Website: apple
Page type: store-pickup
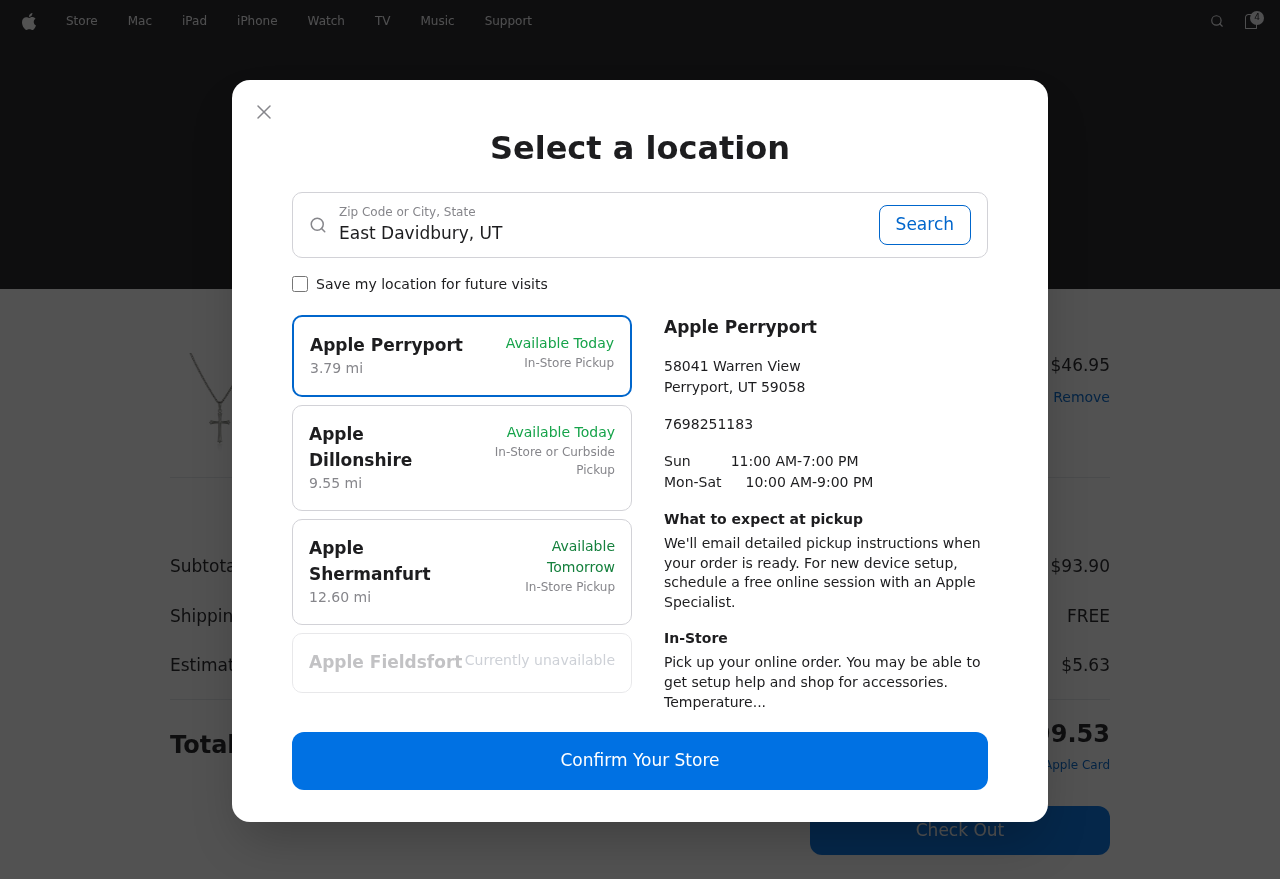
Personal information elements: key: PII_CITY_STATE
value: East Davidbury, UT
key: PII_LOCATION1_CITY
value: Apple Perryport
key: PII_LOCATION1_CITY_STATE_ZIP
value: Perryport, UT 59058
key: PII_LOCATION1_STREET
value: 58041 Warren View
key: PII_LOCATION2_CITY
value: Apple Dillonshire
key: PII_LOCATION3_CITY
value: Apple Shermanfurt
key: PII_LOCATION4_CITY
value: Apple Fieldsfort
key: PII_PHONE
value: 7698251183
Product elements: key: PRODUCT1_NAME
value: Sterling Silver Polished Embossed Cross Pendant Necklace , 18"
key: PRODUCT1_PRICE
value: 46.95
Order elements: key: ORDER_NUM_ITEMS
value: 4
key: ORDER_TOTAL
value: $99.53
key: ORDER_SUBTOTAL
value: $93.90
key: ORDER_SHIPPING_COST
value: FREE
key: ORDER_TAX
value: $5.63
Search elements: key: SEARCH_CITY_STATE
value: East Davidbury, UT